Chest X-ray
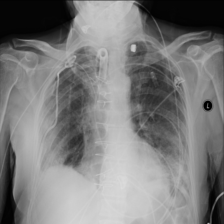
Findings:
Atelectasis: negative
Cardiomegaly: negative
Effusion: negative
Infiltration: negative
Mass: negative
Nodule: negative
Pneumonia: negative
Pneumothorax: negative
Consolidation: negative
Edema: negative
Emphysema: negative
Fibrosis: negative
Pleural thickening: negative
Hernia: negative